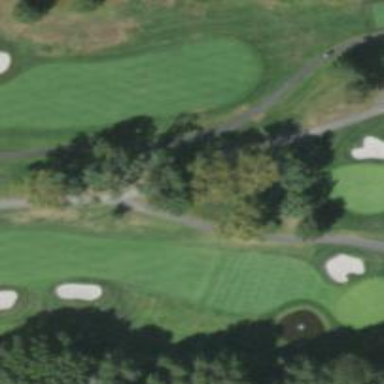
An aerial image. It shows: Service road designated as golf cart path.